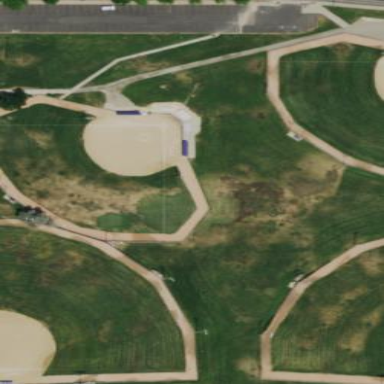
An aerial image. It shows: Baseball pitch for leisure land activities.